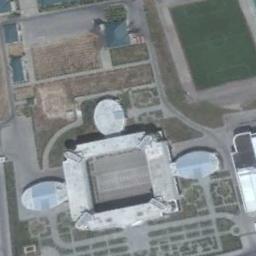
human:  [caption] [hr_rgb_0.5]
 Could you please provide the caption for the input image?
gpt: Square gymnasium built next to several bare lawns .

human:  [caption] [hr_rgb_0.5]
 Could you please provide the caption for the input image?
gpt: The grass is beside the stadium .

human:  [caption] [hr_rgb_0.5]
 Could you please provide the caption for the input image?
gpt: This stadium has seats on two sides only .

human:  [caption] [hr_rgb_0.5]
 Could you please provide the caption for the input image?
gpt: The stadium is on the bare land next to the grass .

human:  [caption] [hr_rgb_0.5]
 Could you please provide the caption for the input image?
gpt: There are some green lawns near the stadium .